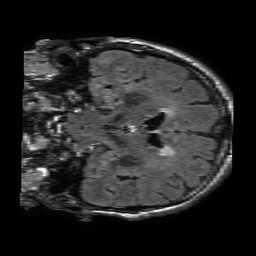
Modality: FLAIR
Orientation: coronal
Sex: male
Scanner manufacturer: philips
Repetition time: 11 s
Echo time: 0.125 s